Question:
I have created a pagecontroller application and added it on my page in its own linear layout.
However, I can not get the layout width to fill the entire parent page..
This is my code:
'''
pagecontrol = new LinearLayout(this.context);
pagecontrol.setOrientation(LinearLayout.HORIZONTAL);
pagecontrol.setGravity(Gravity.CENTER_HORIZONTAL);
params = new LinearLayout.LayoutParams(LayoutParams.WRAP_CONTENT,
LayoutParams.FILL_PARENT);
pagecontrol.addView(btn,params);
public LinearLayout getView() {
return pagecontrol;
}
'''
I have attached the screenshot of the page. Could anyone please advise?
Thanks in advance.
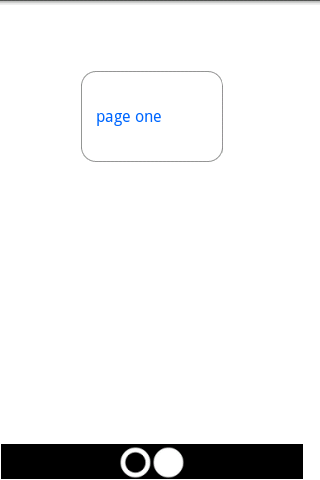
Answer: '''
params = new LinearLayout.LayoutParams(LayoutParams.FILL_PARENT,
LayoutParams.FILL_PARENT);
'''